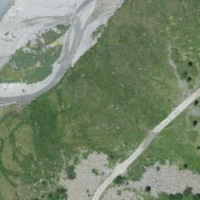
EUNIS habitat code: 47
Species observed at this site:
Caltha palustris